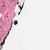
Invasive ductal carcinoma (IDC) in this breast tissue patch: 0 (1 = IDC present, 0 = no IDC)